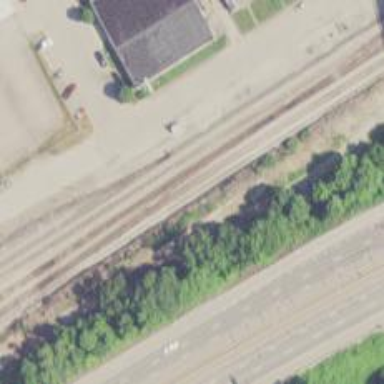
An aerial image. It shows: Railway track.